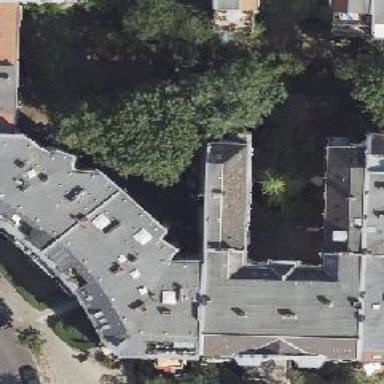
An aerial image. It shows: Building with apartments featuring unique double saltbox roof shape.